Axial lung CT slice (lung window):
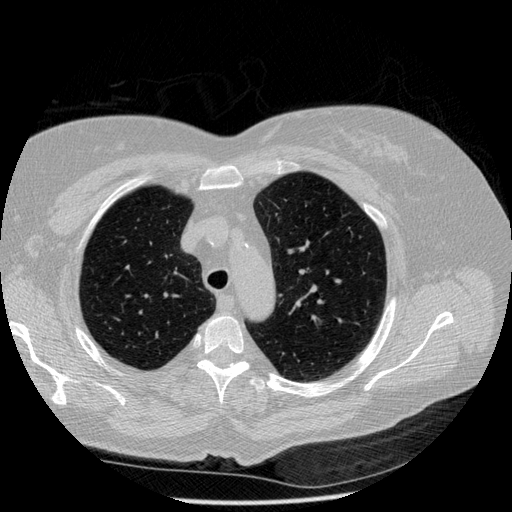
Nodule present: no